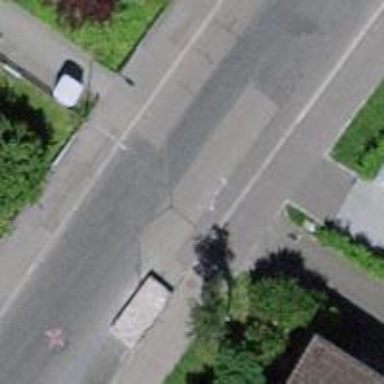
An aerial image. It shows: Traffic calming table.